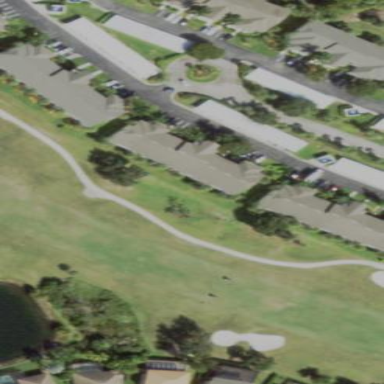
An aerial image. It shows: Scenic golf fairway.